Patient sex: M
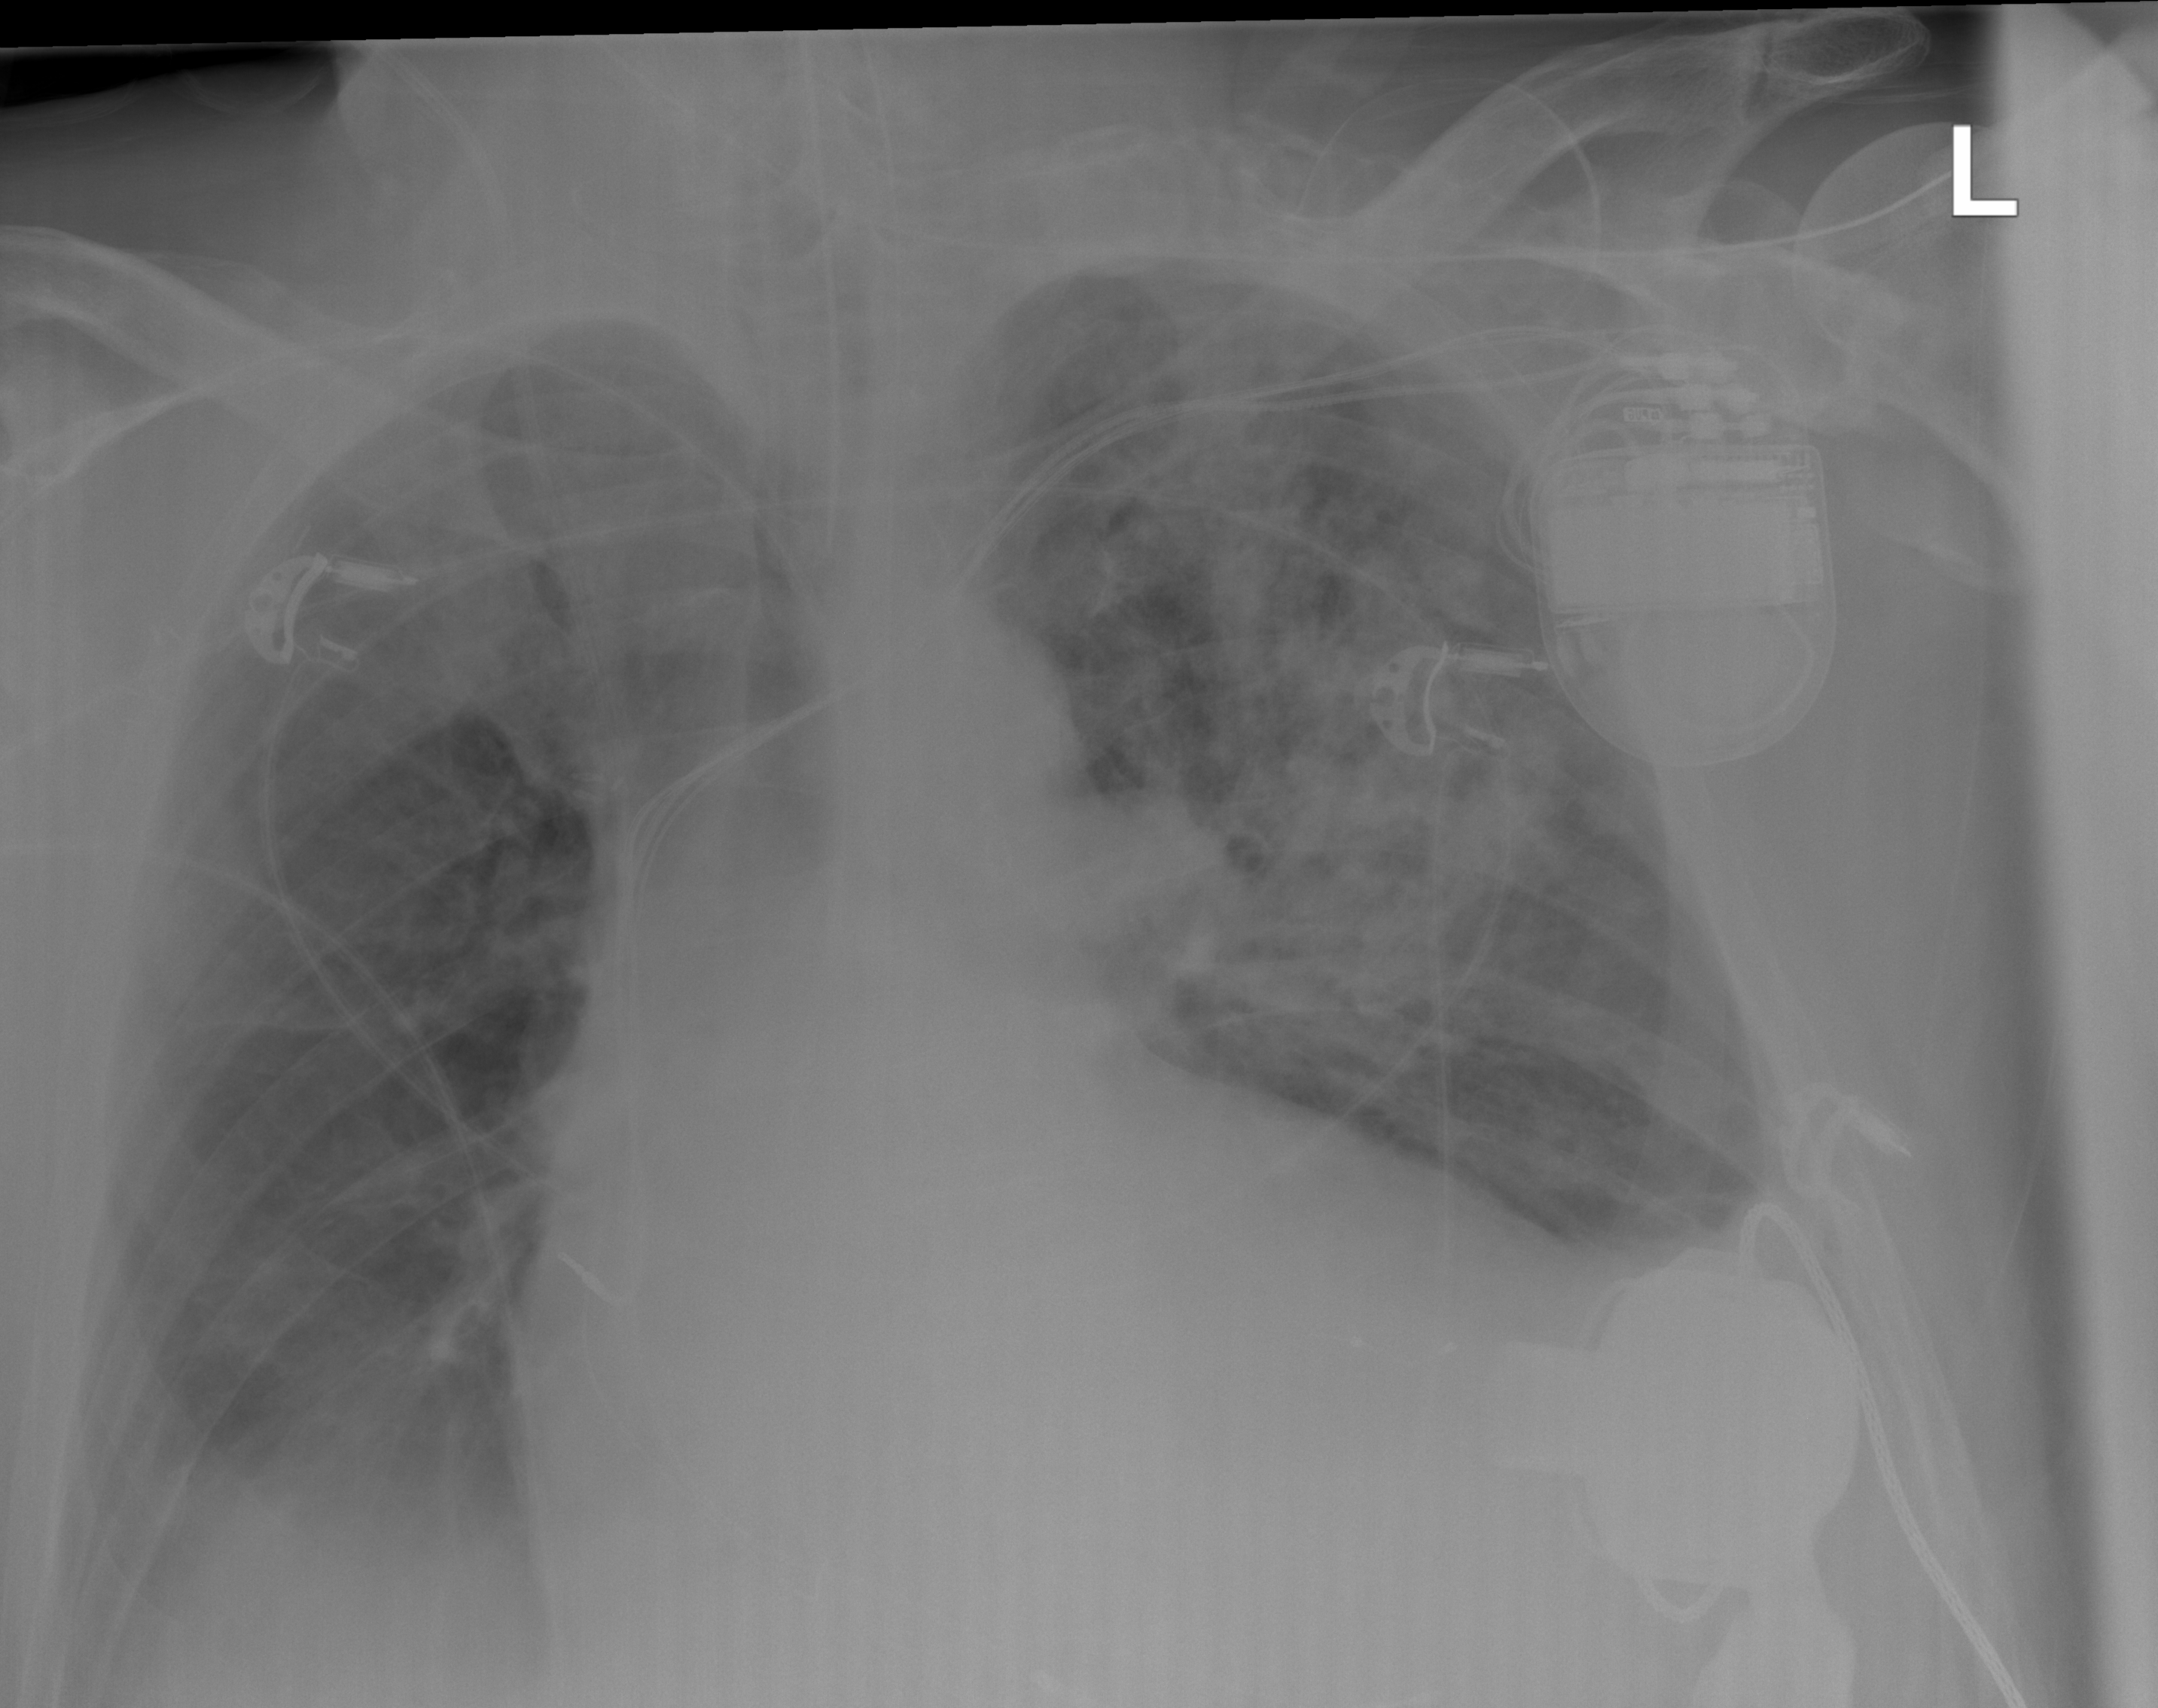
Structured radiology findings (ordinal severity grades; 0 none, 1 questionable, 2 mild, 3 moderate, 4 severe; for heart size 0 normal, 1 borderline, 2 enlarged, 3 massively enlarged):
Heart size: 3
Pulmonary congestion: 2
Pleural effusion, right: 2
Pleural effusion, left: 2
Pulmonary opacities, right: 1
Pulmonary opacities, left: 3
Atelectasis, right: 2
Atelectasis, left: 2